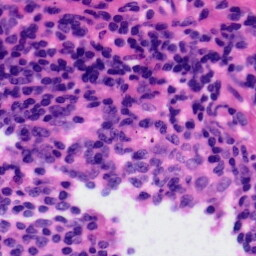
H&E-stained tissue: Tonsil